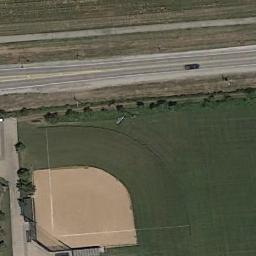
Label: baseball_diamond